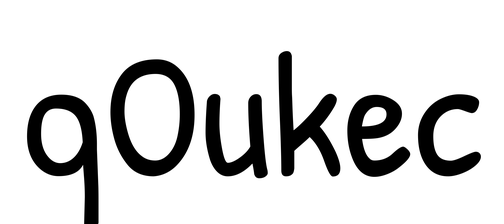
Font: PatrickHand-Regular